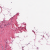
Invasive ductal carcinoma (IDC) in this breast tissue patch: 0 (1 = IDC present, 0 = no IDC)